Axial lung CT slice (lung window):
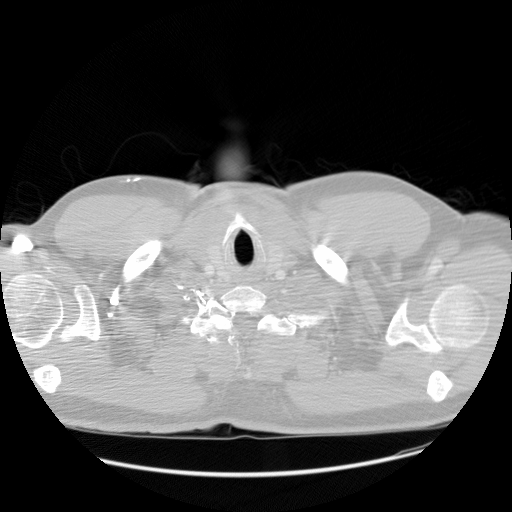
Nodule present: no